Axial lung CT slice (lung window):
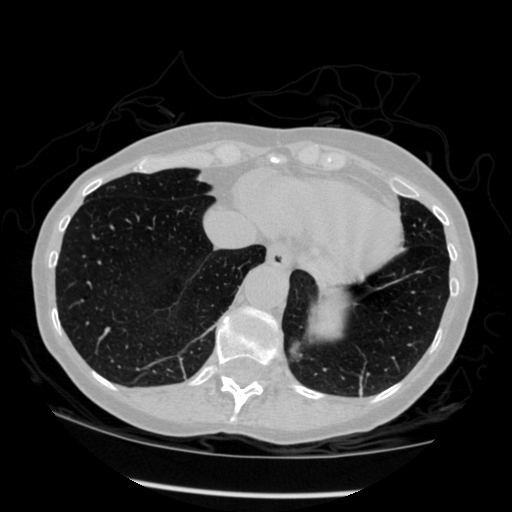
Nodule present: no